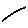
Label: line